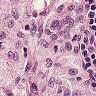
Metastatic tissue present: no